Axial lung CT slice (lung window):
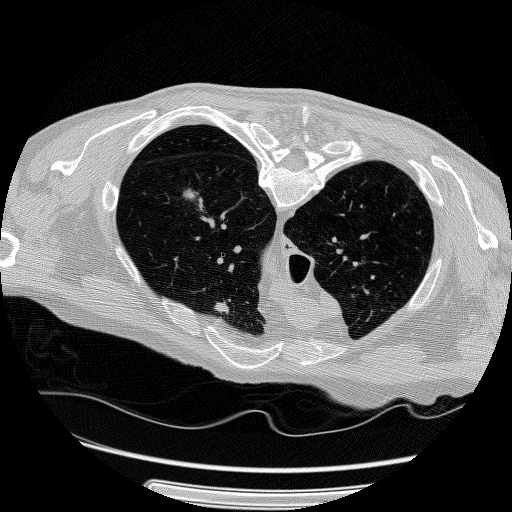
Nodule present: yes
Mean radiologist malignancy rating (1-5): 4.25